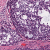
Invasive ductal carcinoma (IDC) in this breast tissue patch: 1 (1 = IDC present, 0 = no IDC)